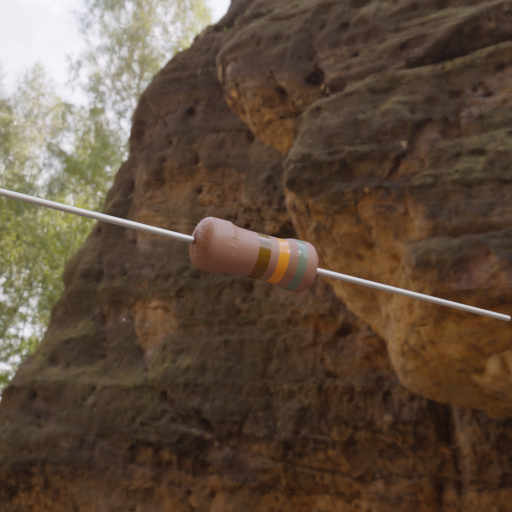
Resistor colour bands (in order): brown, orange, gray